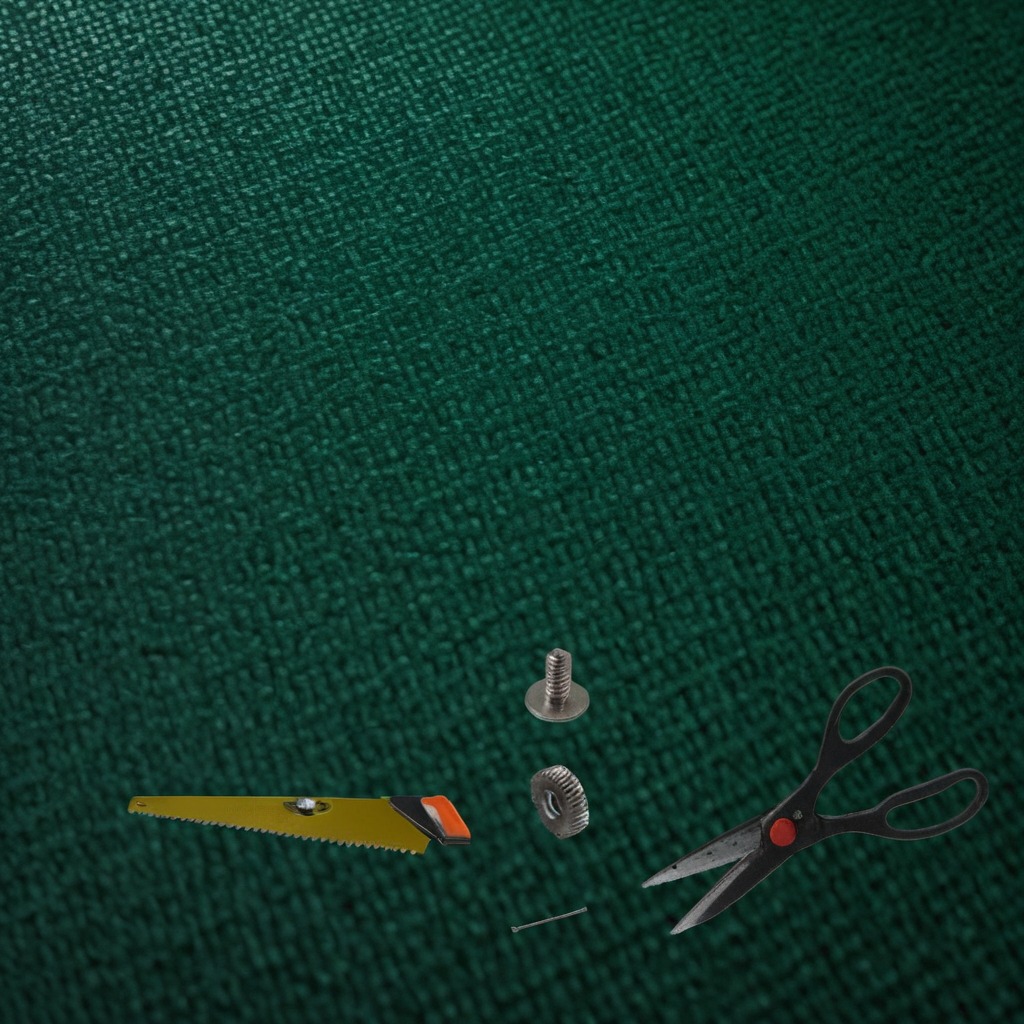
A steel gear with teeth, a metal machine screw, an iron nail, a handheld metal saw, and a pair of scissors are lying on a clean granite tabletop covered with a green rubber mat inside a workshop at night dim ambient light soft shadows worn but beneath the mat.